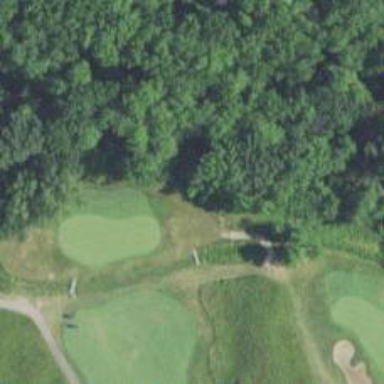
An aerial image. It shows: Path for both road and golf.